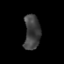
Tissue: prostate
Cell type: Myeloid cells
Senescence score: 0.7022
Nuclear area (px): 542
Mean DAPI intensity: 63.423